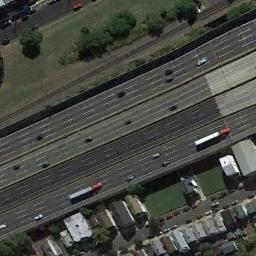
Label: freeway